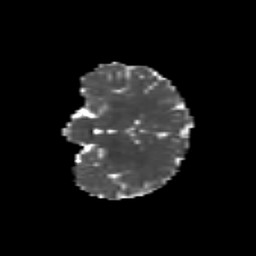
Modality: MD
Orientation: coronal
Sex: female
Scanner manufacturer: siemens
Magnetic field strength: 3 T
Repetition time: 5 s
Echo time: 0.071 s